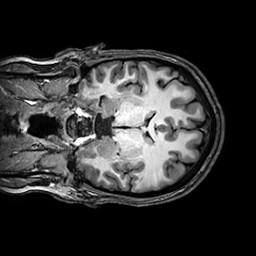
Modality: T1w
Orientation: coronal
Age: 27
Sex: female